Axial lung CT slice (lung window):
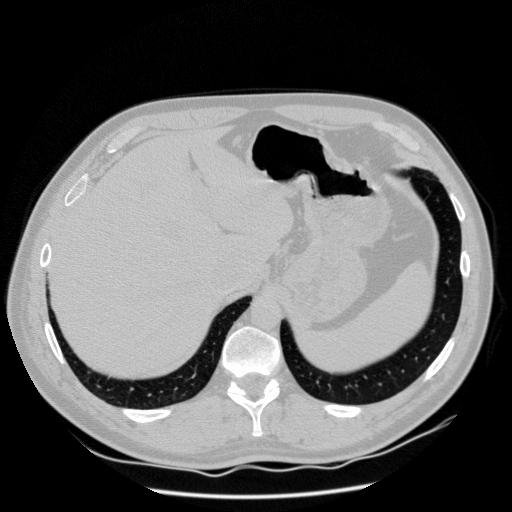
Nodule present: no